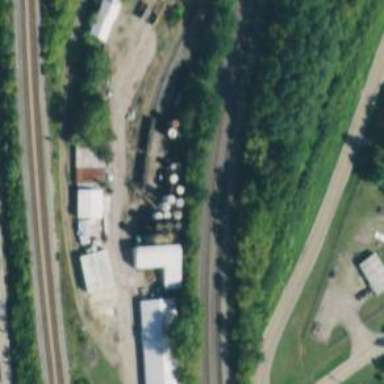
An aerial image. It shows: Silo.